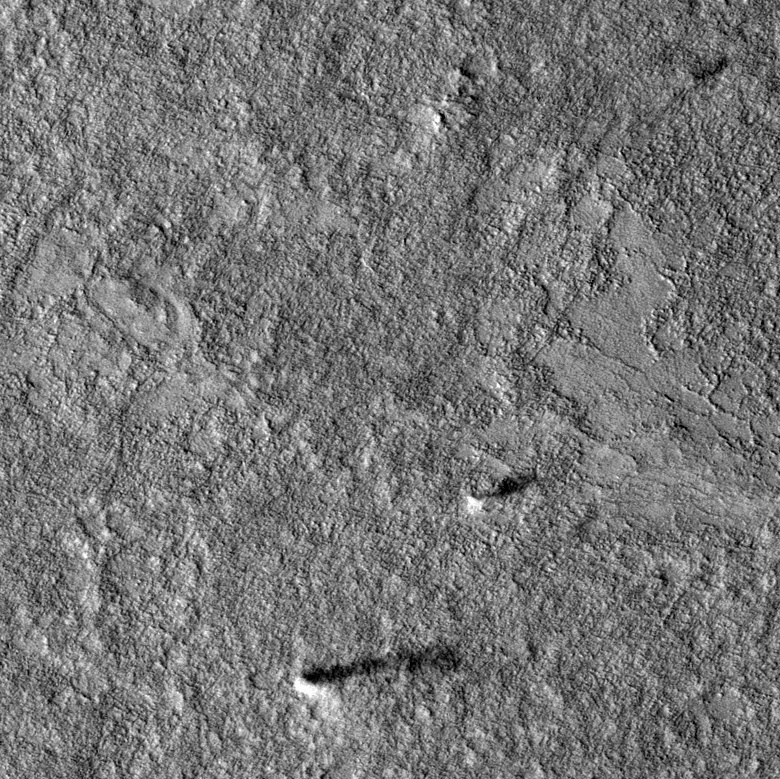
Label: dustdevil, dustdevil